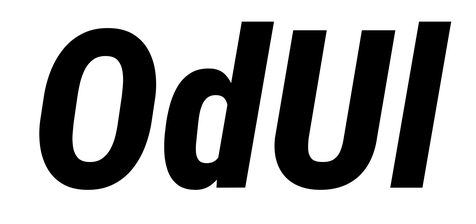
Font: Roboto-Italic_Condensed_ExtraBold_Italic